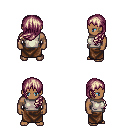
a pixel art fantasy rpg character, male body template, human, dark skin, white sleeveless shirt, robe skirt, white blonde left-swept hairstyle, four views (front, back, left, right), 2x2 character sprite sheet, small pixel art, hard edges, no anti-aliasing